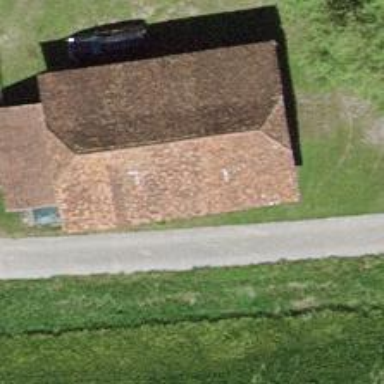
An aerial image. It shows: Rural barn.